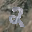
Label: 2